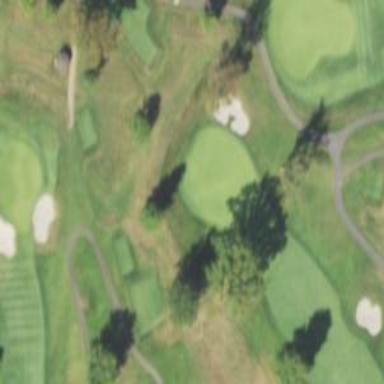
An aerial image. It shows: Golf hole.